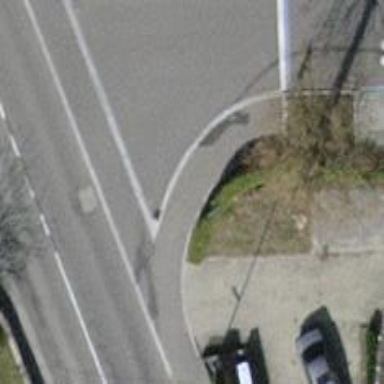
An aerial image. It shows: Sidewalk.